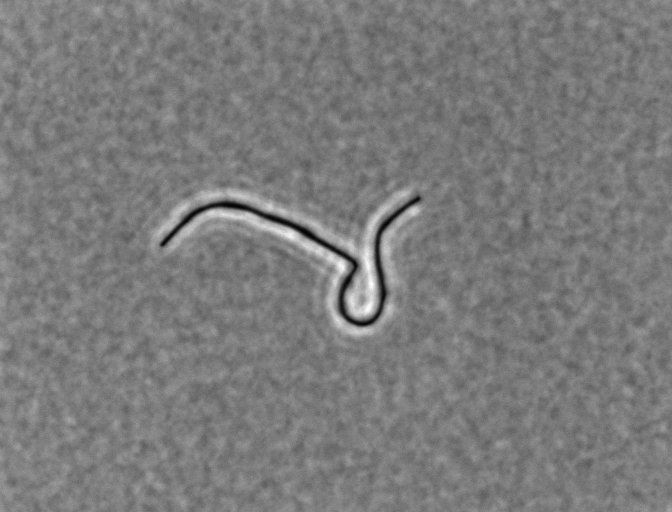
Bacillus subtilis